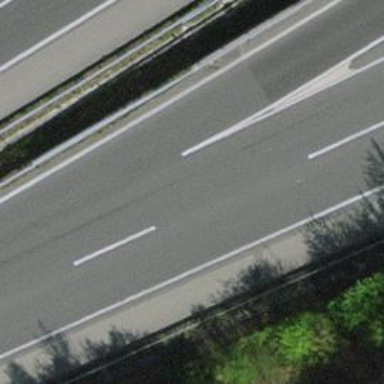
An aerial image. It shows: Motorway junction.